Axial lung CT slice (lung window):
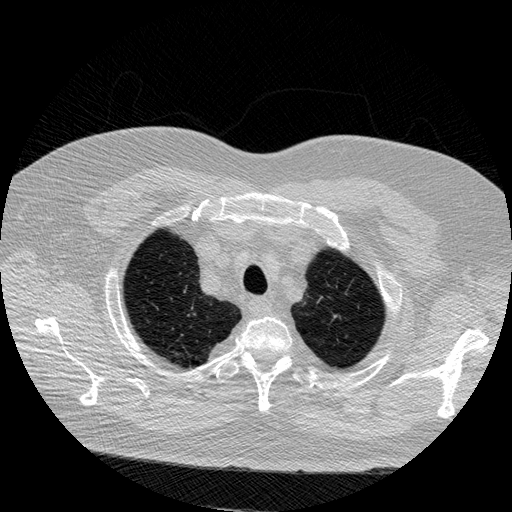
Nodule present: no